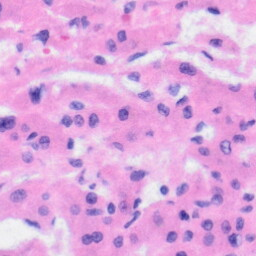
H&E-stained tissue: Liver